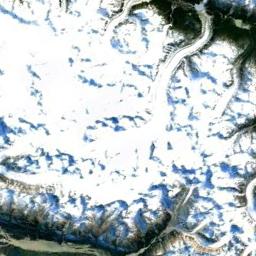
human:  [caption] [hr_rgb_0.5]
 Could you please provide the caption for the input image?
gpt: The snow berg is consist of bare land and white snow .

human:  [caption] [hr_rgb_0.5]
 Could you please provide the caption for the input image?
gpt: There is snow on the part of the snowberg .

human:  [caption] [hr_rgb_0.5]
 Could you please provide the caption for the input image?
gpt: The snowberg is covered with glaciers and some U-shaped valleys are in the snowberg .

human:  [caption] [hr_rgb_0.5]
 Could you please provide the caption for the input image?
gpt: A snow-covered mountain covered in large areas .

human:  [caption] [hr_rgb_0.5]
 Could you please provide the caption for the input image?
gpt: There are much snow and some green land on the snowberg .